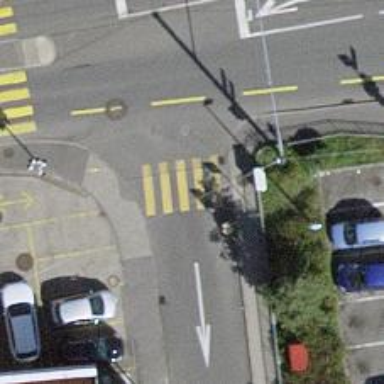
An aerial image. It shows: Crossing with traffic signals.